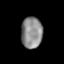
Tissue: lung
Cell type: Epithelial cells
Senescence score: 0.2115
Nuclear area (px): 651
Mean DAPI intensity: 138.65